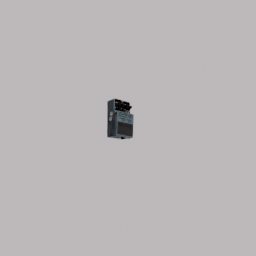
Label: electronics